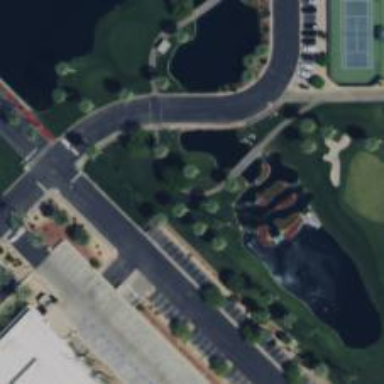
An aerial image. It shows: Service road used as golf cart path.